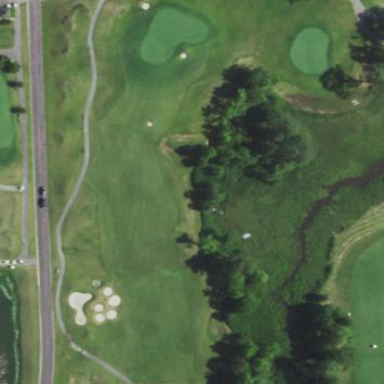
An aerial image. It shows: Grassy area designated as golf fairway.